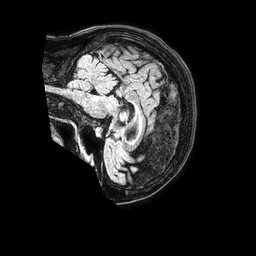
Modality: FLAIR
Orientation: sagittal
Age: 60
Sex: female
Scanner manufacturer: philips
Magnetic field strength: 1.5 T
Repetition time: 4.8 s
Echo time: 0.3 s